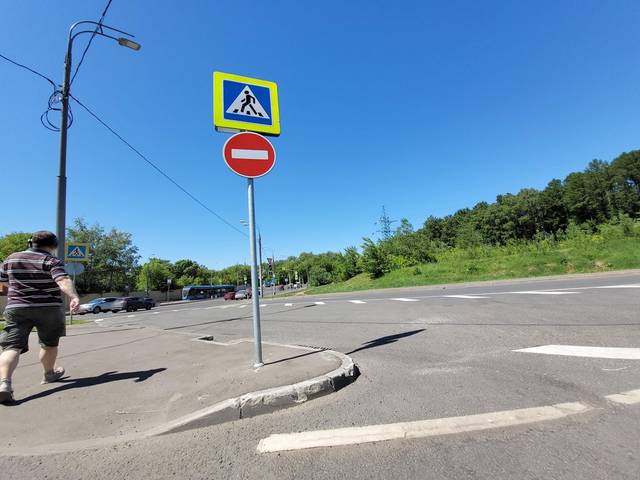
Region: Russia
Coordinates: 55.817, 37.69